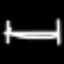
Label: bed